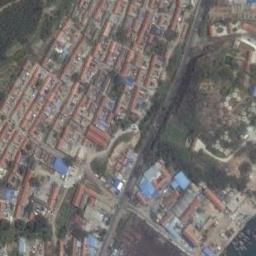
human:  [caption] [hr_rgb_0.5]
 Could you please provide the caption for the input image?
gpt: Neatly planned factories and roads in an industrial area with green belts .

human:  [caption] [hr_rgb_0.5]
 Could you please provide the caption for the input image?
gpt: Houses in industrial areas vary in size .

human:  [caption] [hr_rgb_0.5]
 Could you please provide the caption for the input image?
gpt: Many houses of different shapes and sizes are in the industrial area .

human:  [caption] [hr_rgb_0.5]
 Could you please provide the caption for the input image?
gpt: The industrial area has lots of strip orange workshops and some blue workshops and a grove of trees is next to the industrial area .

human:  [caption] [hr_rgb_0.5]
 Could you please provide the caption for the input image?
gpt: There are many red buildings and some green trees on the industrial area .